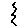
Label: zigzag